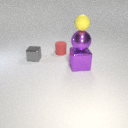
large purple metal cube below large purple metal sphere